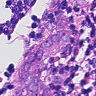
Metastatic tissue present: yes